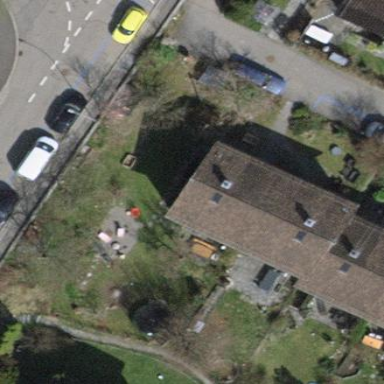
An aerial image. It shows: Semidetached house with gabled roof.